Question: I'm trying to create phone input where each number placed in individual input. At least I thinking that way.

I already created inputs and connected them to one array.
Data: 'const value = ['', '', '', ... ]'.
But the problem with it that I should somehow switch from input to input every character input or on remove characters.
How better to create input like that?
I had created <URL> with React.
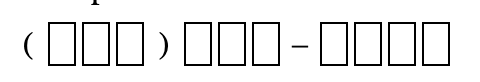
Answer: Basically you can save the refs of each input and call focus on change value. Here is done for adding and removing values.
'''
import React, { useState } from "react";
import ReactDOM from "react-dom";
import "./styles.css";
const App = () => {
const [value, setValue] = useState(["", "", "", "", "", "", "", "", "", ""]);
const [ref] = useState([null, null, null, null, null, null, null, null, null, null]);
const onChangeValue = (newValue, index) => {
if (newValue.match(/(\d|^(?![\s\S]))/g) && newValue.length <= 2) {
setValue([
...value.slice(0, index),
newValue.slice(-1),
...value.slice(index + 1)
]);
if (newValue.length > 0 && ref[index + 1]) {
ref[index + 1].focus();
}
}
};
const onRemove = (key, index) => {
if (key === "Backspace") {
ref[index - 1].focus();
}
};
return (
<div className="App">
<span>(</span>
<input
ref={input => {
ref[0] = input;
}}
value={value[0]}
onChange={({ target }) => onChangeValue(target.value, 0)}
/>
<input
ref={input => {
ref[1] = input;
}}
value={value[1]}
onChange={({ target }) => onChangeValue(target.value, 1)}
onKeyUp={({ key }) => onRemove(key, 1)}
/>
<input
ref={input => {
ref[2] = input;
}}
value={value[2]}
onChange={({ target }) => onChangeValue(target.value, 2)}
onKeyUp={({ key }) => onRemove(key, 2)}
/>
<span>)</span>
<input
ref={input => {
ref[3] = input;
}}
value={value[3]}
onChange={({ target }) => onChangeValue(target.value, 3)}
onKeyUp={({ key }) => onRemove(key, 3)}
/>
<input
ref={input => {
ref[4] = input;
}}
value={value[4]}
onChange={({ target }) => onChangeValue(target.value, 4)}
onKeyUp={({ key }) => onRemove(key, 4)}
/>
<input
ref={input => {
ref[5] = input;
}}
value={value[5]}
onChange={({ target }) => onChangeValue(target.value, 5)}
onKeyUp={({ key }) => onRemove(key, 5)}
/>
<span>-</span>
<input
ref={input => {
ref[6] = input;
}}
value={value[6]}
onChange={({ target }) => onChangeValue(target.value, 6)}
onKeyUp={({ key }) => onRemove(key, 6)}
/>
<input
ref={input => {
ref[7] = input;
}}
value={value[7]}
onChange={({ target }) => onChangeValue(target.value, 7)}
onKeyUp={({ key }) => onRemove(key, 7)}
/>
<input
ref={input => {
ref[8] = input;
}}
value={value[8]}
onChange={({ target }) => onChangeValue(target.value, 8)}
onKeyUp={({ key }) => onRemove(key, 8)}
/>
<input
ref={input => {
ref[9] = input;
}}
value={value[9]}
onChange={({ target }) => onChangeValue(target.value, 9)}
onKeyUp={({ key }) => onRemove(key, 9)}
/>
</div>
);
};
const rootElement = document.getElementById("root");
ReactDOM.render(<App />, rootElement);
'''
<URL>